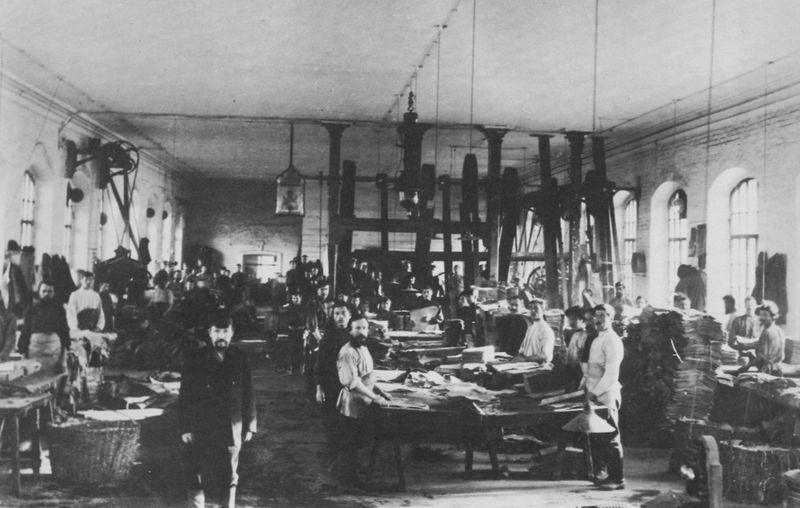
Titel: Arbeitsvorgänge bei der Behandlung von Leder und Filz
Künstler: Russischer Photograph
Schlagwörter: mann, schatten, frauen, menschen, fenster, frau, grau, hell, kleid, lampe, lampen, licht, männer, pfeiler, raum, schwarz, tisch, tische, weiss, zimmer, anzug, bart, hemd, kappe, sonne, boden, stoff, stoffe, tücher, decke, arbeit, räder, papier, arbeiten, hemden, körbe, russland, schürzen, fabrik, saal, arbeiter, industrie, korb, halle, aufsicht, foto, fotografie, bögen, maschine, kabel, schwarz weiss, bänke, photo, handwerk, handwerker, werkstatt, stäbe, fässer, manufaktur, bottich, firma, weberei, maschinen, industriallisierung, vorarbeiter, dampfmaschinen, farbfässer, herstellen, textilindustrie